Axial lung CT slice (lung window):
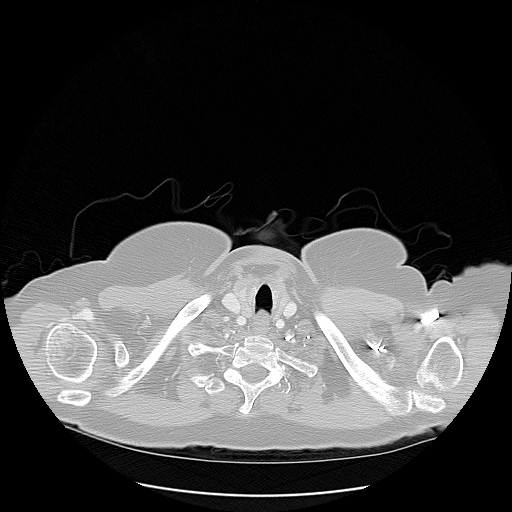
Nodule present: no